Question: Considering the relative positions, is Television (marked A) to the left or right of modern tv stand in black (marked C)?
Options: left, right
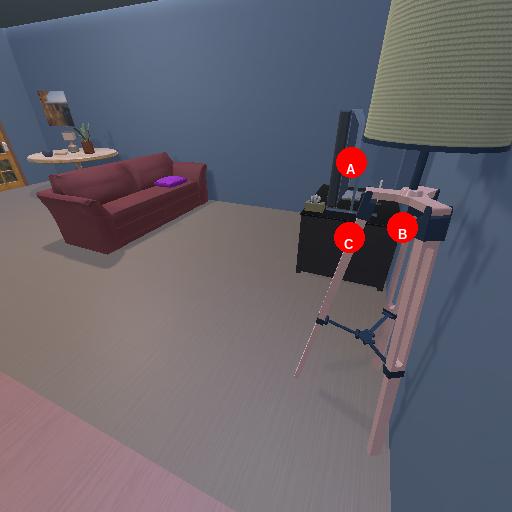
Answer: left